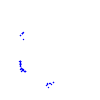
Particle: proton